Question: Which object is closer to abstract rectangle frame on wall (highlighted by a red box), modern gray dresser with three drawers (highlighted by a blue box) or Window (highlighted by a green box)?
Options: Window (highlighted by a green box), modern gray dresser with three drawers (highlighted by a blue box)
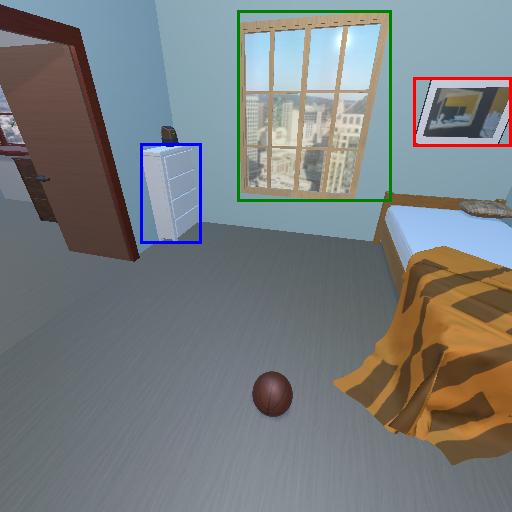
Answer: Window (highlighted by a green box)